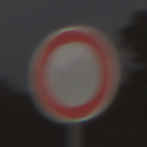
Verkehrszeichen: VerbotFahrzeugeAllerArt
Umgebung: Outdoor, Nature
Tageszeit: MorningAfternoon
Wetter: Overcast
Licht: Natural
Jahreszeit: NotSpecified
Kontrast: LowContrast